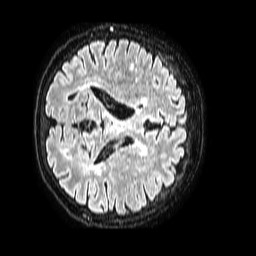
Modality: FLAIR
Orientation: axial
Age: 75
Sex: female
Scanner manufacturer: philips
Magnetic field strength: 1.5 T
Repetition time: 4.8 s
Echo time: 0.3 s